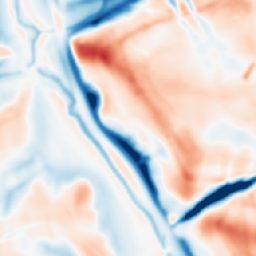
Category: multiscale
Decomposition family: dog_multiscale
Decomposition parameters: sigma_ratio: 1.6
n_scales: 4
base_sigma: 2
Upsampling method: area
Upsampling parameters: scale: 4
Upsampling scale: 4